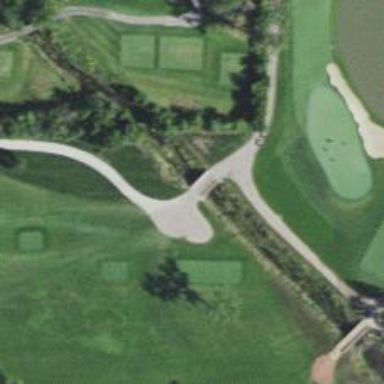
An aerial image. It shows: Service road with bridge used as golf cart path.